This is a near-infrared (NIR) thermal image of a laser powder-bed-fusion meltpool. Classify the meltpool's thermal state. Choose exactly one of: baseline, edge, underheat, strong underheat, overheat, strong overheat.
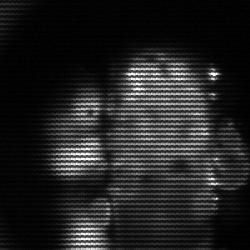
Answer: strong underheat